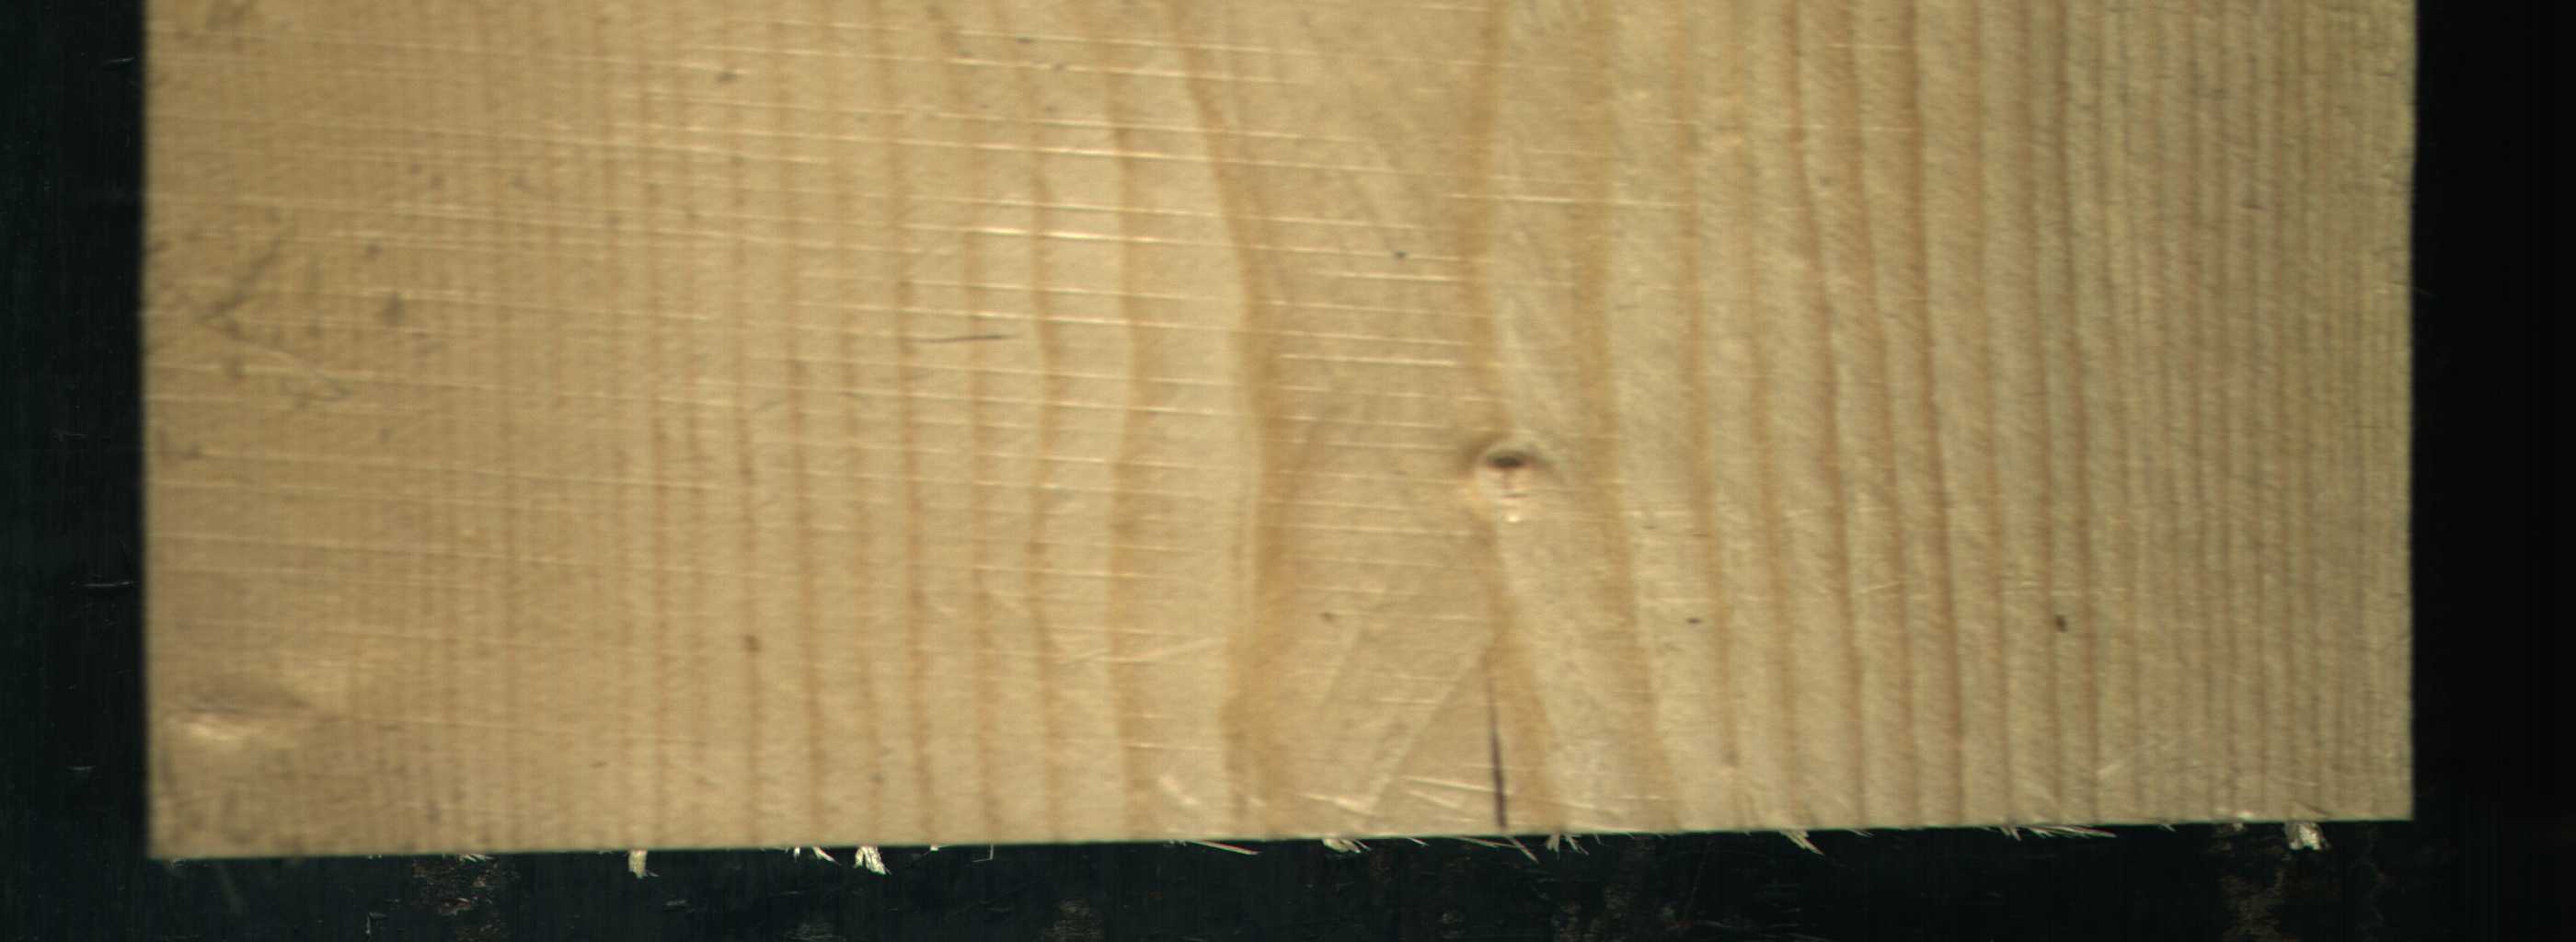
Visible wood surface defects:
Live_Knot